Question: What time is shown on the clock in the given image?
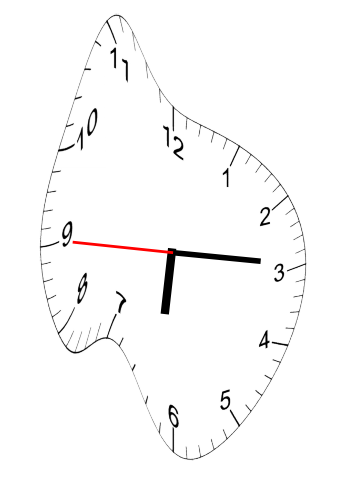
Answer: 06:14:45